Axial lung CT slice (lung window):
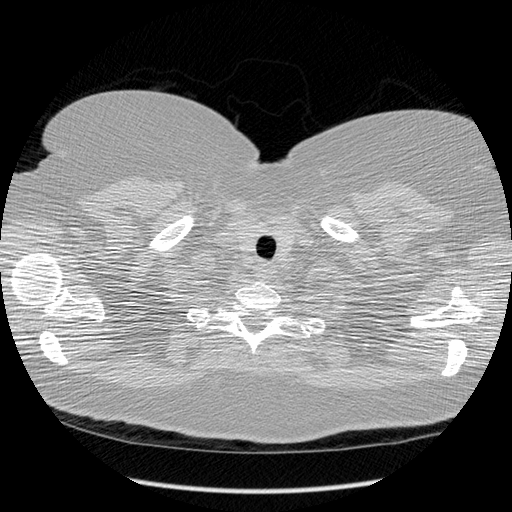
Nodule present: no